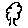
Label: tree